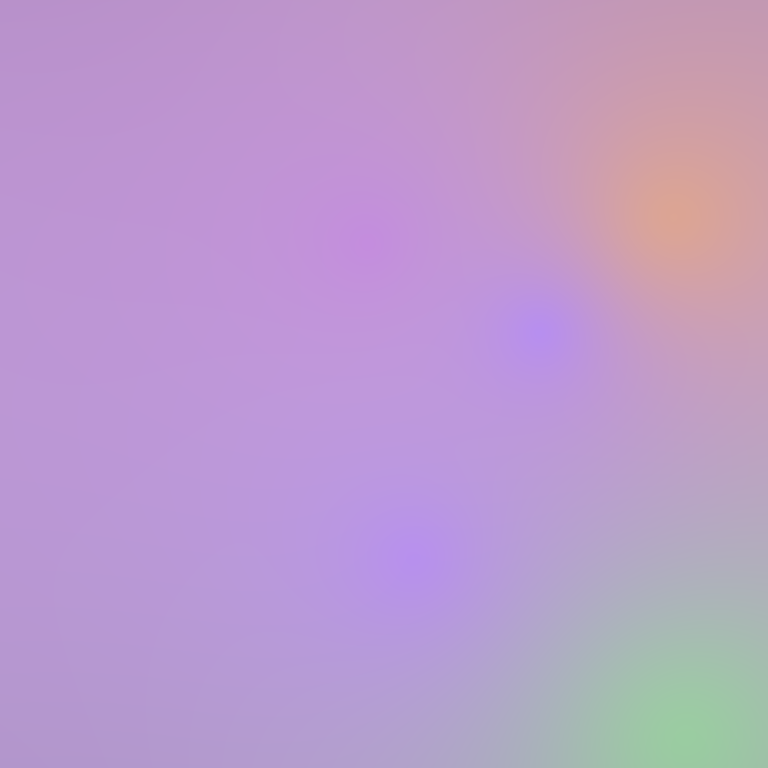
Abstract light effect, smooth gradient from soft lavender to gentle peach, serene atmosphere, subtle glow, no room, no furniture, no objects.